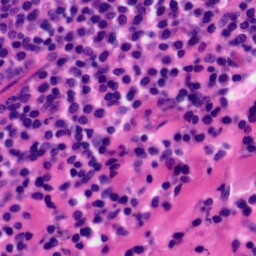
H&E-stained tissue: Tonsil